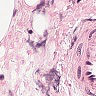
Metastatic tissue present: no